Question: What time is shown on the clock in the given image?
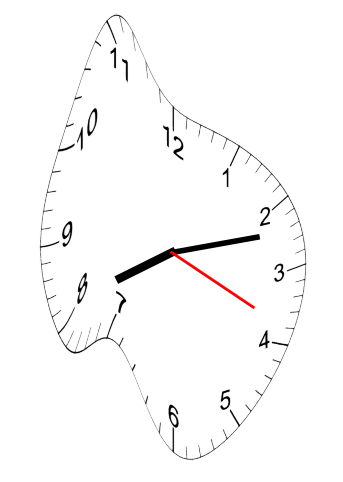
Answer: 08:12:19